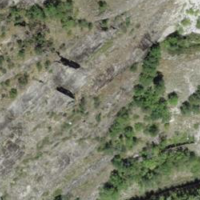
EUNIS habitat code: 56
Species observed at this site:
Melilotus officinalis